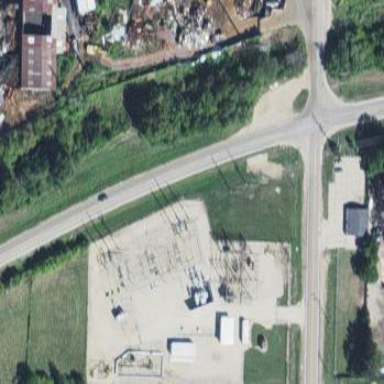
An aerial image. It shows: Transmission substation.